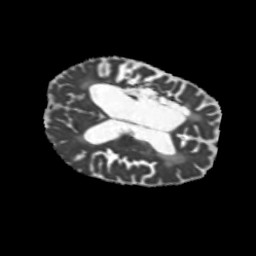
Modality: MD
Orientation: axial
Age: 52
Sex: male
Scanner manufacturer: siemens
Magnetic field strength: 3 T
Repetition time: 5.25 s
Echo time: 0.08 s